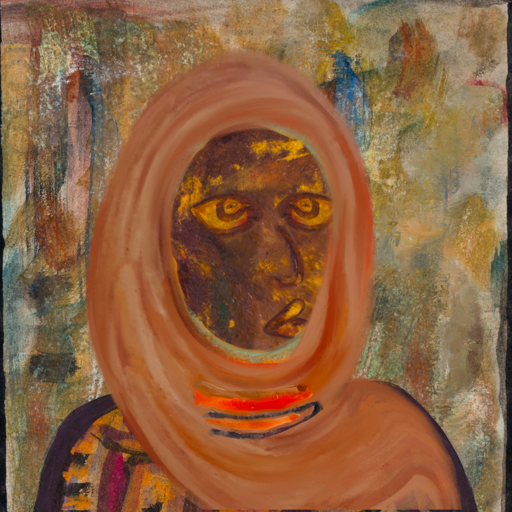
Background: Pipe, Head And Neck Side: Comrade, Face Side: Comrade, Bust: Doll, Hair Side: Sisters, Head Accessory: Pious_Lady_Scarf, Second Necklace: Blank, Necklace: Experience, Baby: Blank